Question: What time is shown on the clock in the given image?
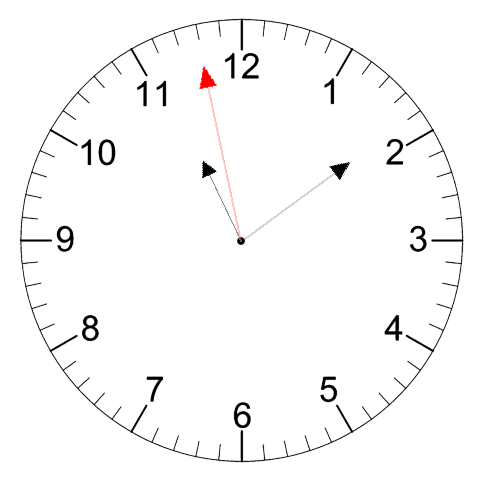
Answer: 11:08:58